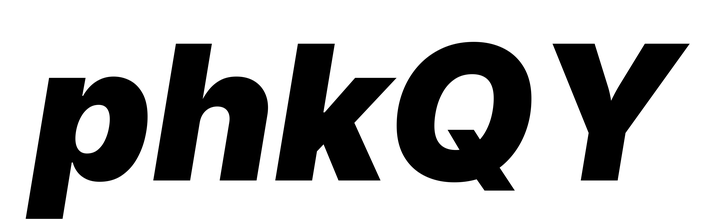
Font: Inter-Italic_Black_Italic